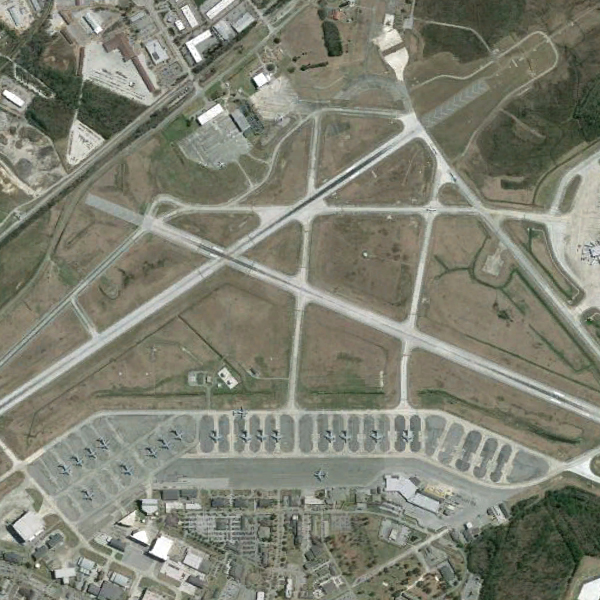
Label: Airport